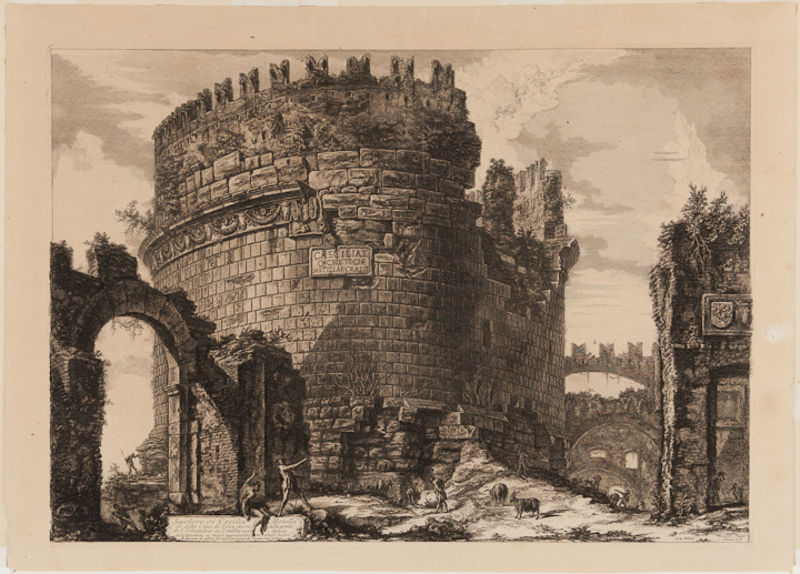
Titel: The Tomb of Cecilia Metella
Künstler: Giovanni Battista Piranesi
Standort: Amherst (Massachusetts, USA)
Institution: Mead Art Museum, Amherst College
Schlagwörter: beige, arch, arches, men, people, white, arm, black, gray, grey, wall, print, cloud, clouds, man, rocks, sky, stone, tree, building, sand, tower, grass, bushes, plants, drawing, black and white, castle, ruin, ruins, animals, dog, dogs, bridge, person, human, leaves, fort, history, inscription, brick, bricks, gate, board, animal, legs, goat, sheep, outdoor, plate, stones, round, shepherd, goats, depth, sign, tomb, rubble, gates, fortress, destroyed, throwing, crumble, explorer, caeciliae, ting, demolish, robert hubert